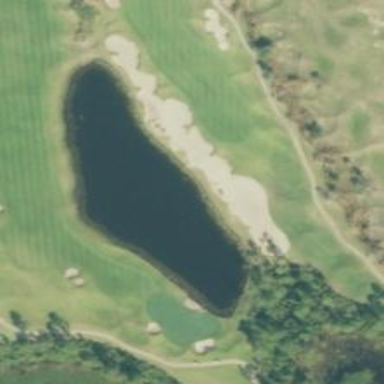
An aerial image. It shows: Golf bunker filled with natural sand.